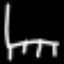
Label: chair